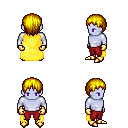
a pixel art fantasy rpg character, male body template, dark elf, purple skin, yellow cape, red pants, blonde plain hairstyle, gold gloves, gold boots, four views (front, back, left, right), 2x2 character sprite sheet, small pixel art, hard edges, no anti-aliasing